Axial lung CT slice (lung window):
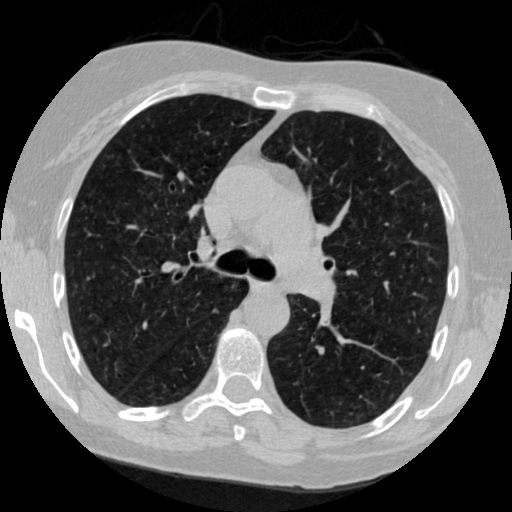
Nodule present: no